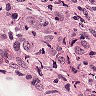
Metastatic tissue present: yes